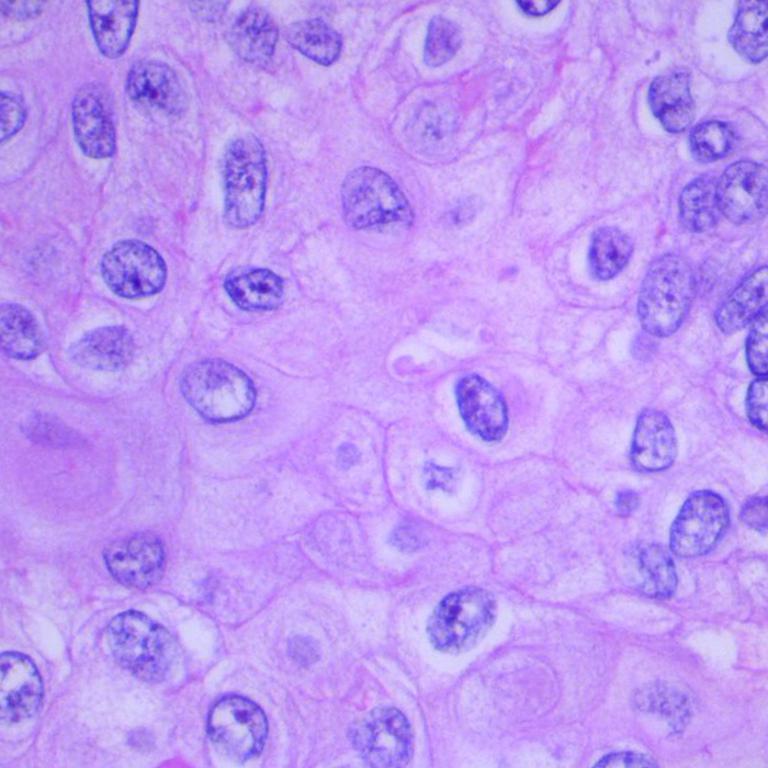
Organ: lung
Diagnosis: squamous carcinomas